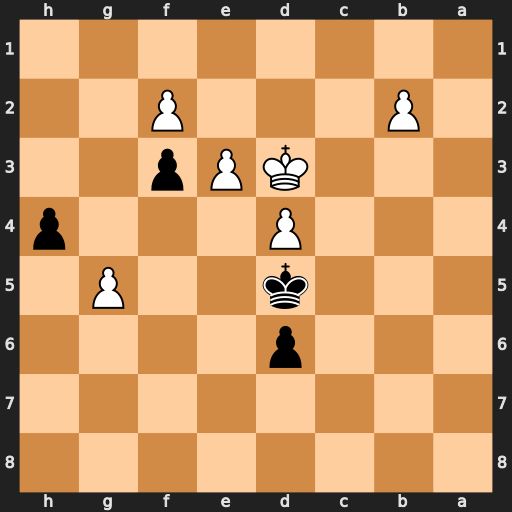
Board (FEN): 8/8/3p4/3k2P1/3P3p/3KPp2/1P3P2/8
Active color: b
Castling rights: -
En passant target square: -
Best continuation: h3 g6 Ke6 Ke4 h2